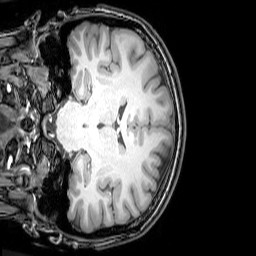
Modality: T1w
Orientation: coronal
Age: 26
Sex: female
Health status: healthy
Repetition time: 0.081 s
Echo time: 0.037 s